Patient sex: M
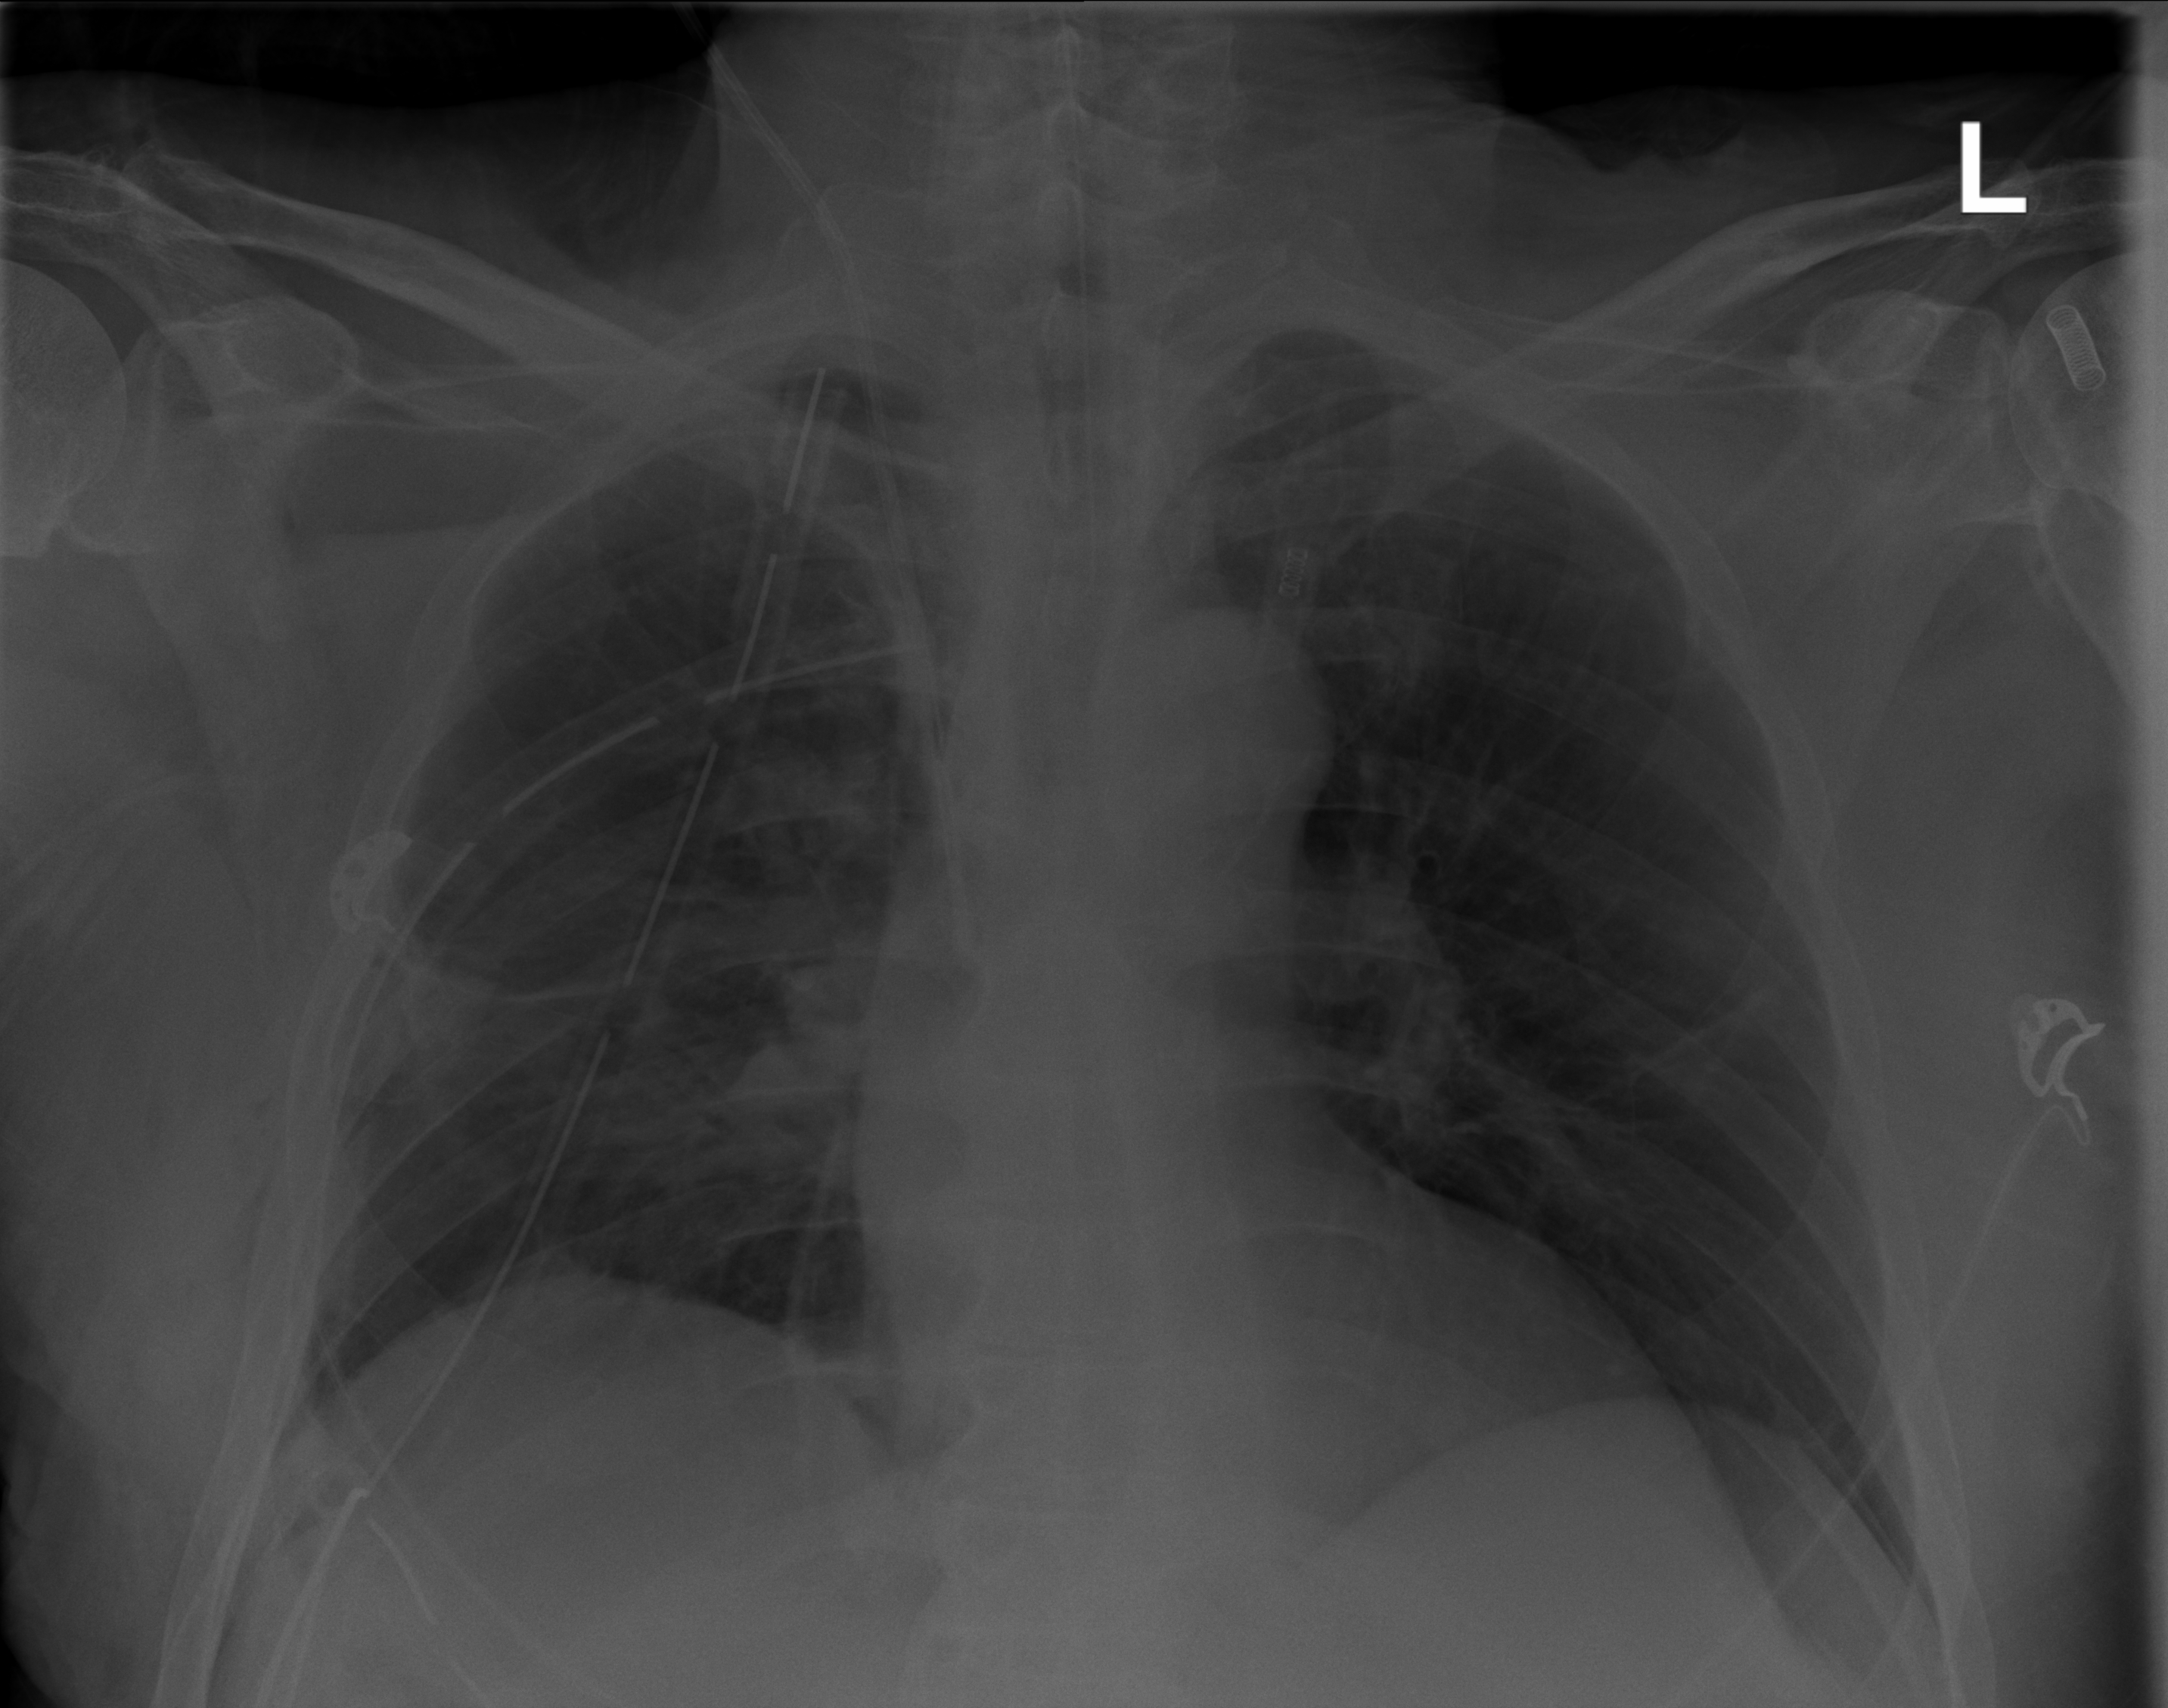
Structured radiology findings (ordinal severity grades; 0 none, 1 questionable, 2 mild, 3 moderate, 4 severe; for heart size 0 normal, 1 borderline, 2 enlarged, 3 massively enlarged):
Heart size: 0
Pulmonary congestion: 0
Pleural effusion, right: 0
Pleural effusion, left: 0
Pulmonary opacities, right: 1
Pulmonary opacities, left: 0
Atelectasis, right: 2
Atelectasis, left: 2